Question: I created a dictionary, having 3 keys and each of the key had single string as it's data.
After it's creation, just to verify it, i printed it out just to find that the order of the keys is different than how i entered them.
It would have made sense if python was arranging the keys in some incremental or decremental order, however in this case it' hard to believe this either. Nor this sounds too cool on the justification of the size of data associated with that key.
Why is python arranging the keys out of his own mind??
From some other discussion I did find that:
tough knowing the fact that dictionaries are accessed by keys and not indices so it hardly makes any difference in what order the items are.
Here's the output window of my <URL>:

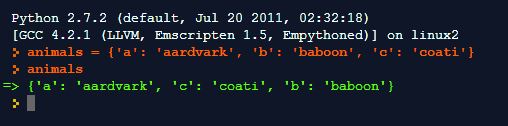
Answer: After 6 years and 9 months of remaining unanswered, I'd like to answer and close this question myself.
1. As remarked by @KobeJohn, the satisfactory answer is "Python's dictionaries are inherently unordered.
2. When stringified, the representation has nothing to do with how it's stored.
3. Refer to the official documentation for more information.
4. Implementation of dictionaries can be learned by this StackOverflow post.
NOTE: This answer's focus is purely on python v2.7. Theoretically, this should be obsolete now with the advent of Python 3.x. T